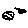
Label: moon